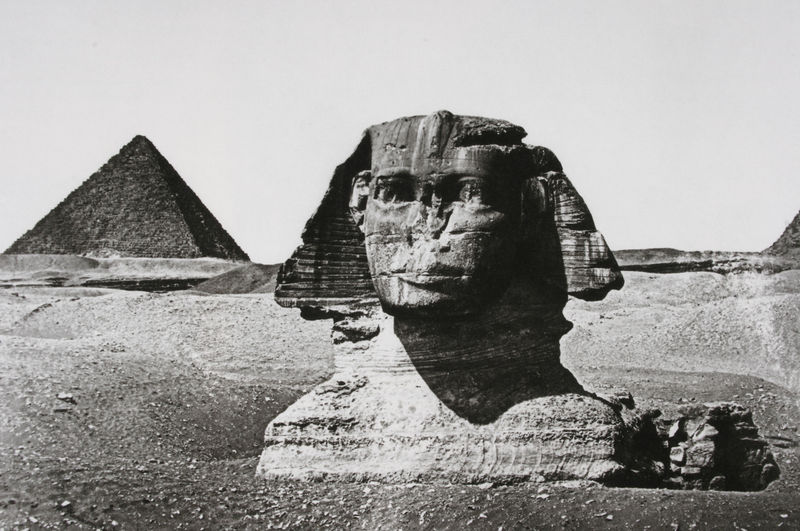
Titel: Die Sphinx in Gizeh
Künstler: Wilhelm Hammerschmidt
Standort: Köln
Institution: Wallraf-Richartz-Museum / Photographie / Slg. Lebeck
Schlagwörter: gestein, himmel, kopf, schatten, weiß, dreieck, sand, grau, haar, hell, hintergrund, licht, mund, nase, ohr, schwarz, alt, augen, gesicht, mensch, stein, steine, horizont, hügel, sonne, auge, figur, haare, kontrast, lippen, skulptur, sommer, schlagschatten, wüste, mauer, zerstörung, kopftuch, büste, monumental, foto, fotografie, photographie, antike, heiss, schwarz weiss, mythologie, älter, photo, kaputt, sandstein, grab, gut, antik, gräber, sage, scwarz, zerstört, rätsel, löwe, pyramide, grabmal, sphinx, monument, ägypten, archäologie, ausgrabung, steinblock, kairo, beschädigt, kultur, montage, pyramiden, nil, pharao, horitzont, fotomontage, schwar-weiß, agypten, gizeh, cheops, foromontage, egypt, nase ab, noseless, löe, historisches foto, sna, dsand